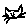
Label: cat